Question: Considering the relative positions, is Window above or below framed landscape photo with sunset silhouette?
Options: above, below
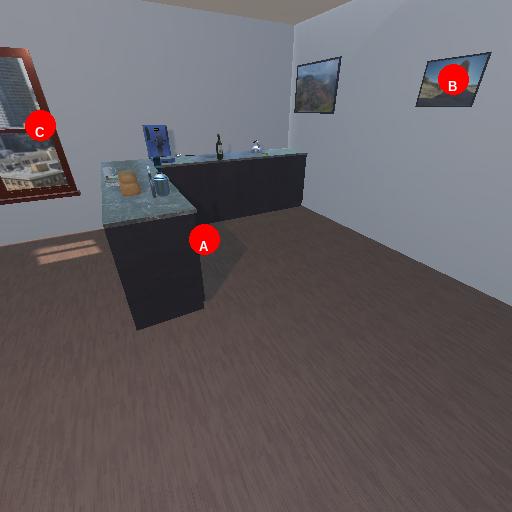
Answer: above